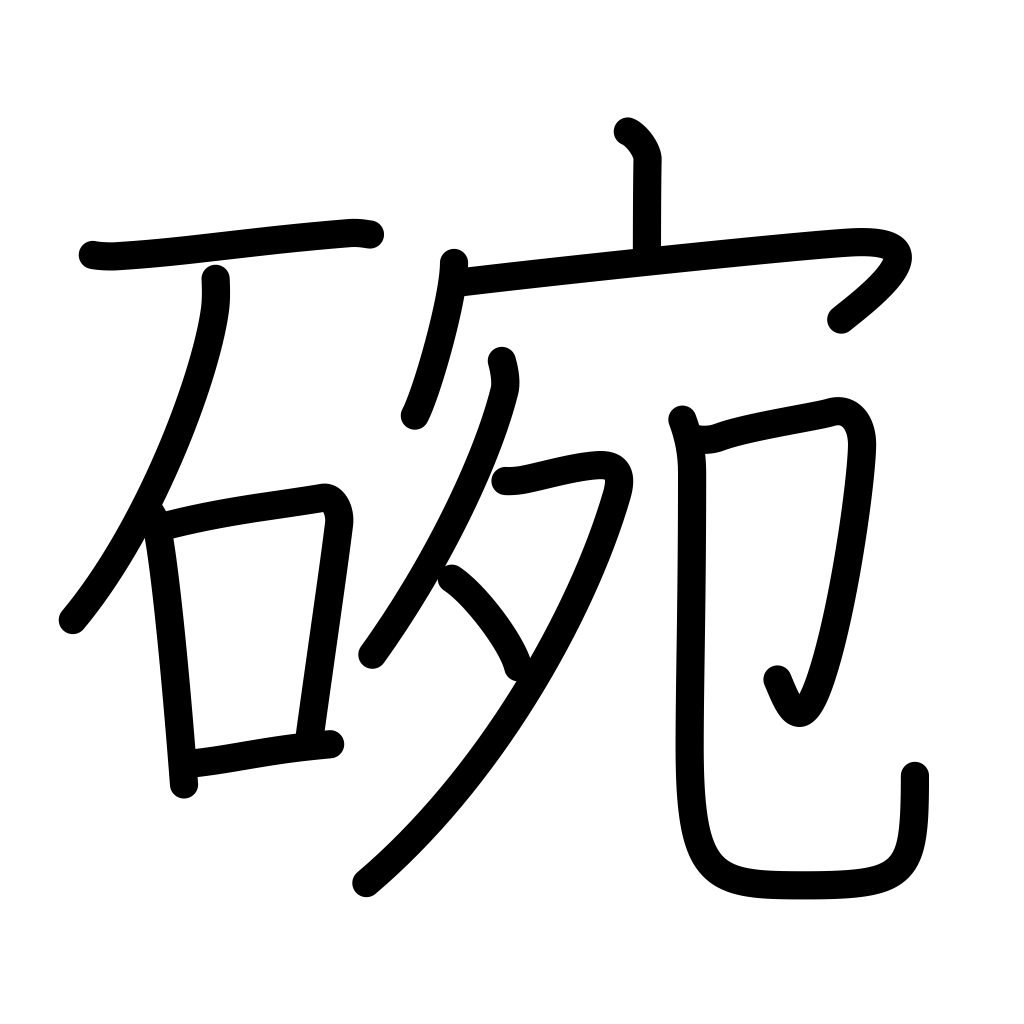
Meaning: porcelain bowl, tea cup